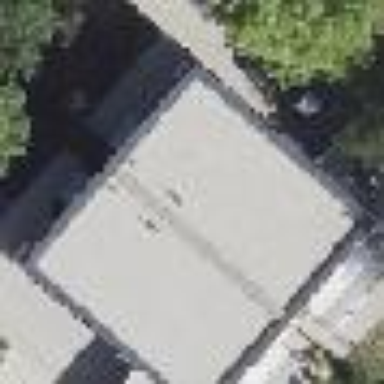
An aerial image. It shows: Detached building with flat roof.